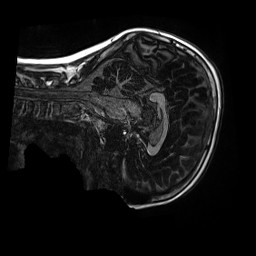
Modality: MP2RAGE
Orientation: sagittal
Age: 12
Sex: male
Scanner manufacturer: siemens
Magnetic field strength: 3 T
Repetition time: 4 s
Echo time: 0.00303 s